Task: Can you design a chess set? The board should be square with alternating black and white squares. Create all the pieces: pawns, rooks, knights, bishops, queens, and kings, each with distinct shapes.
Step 3288:
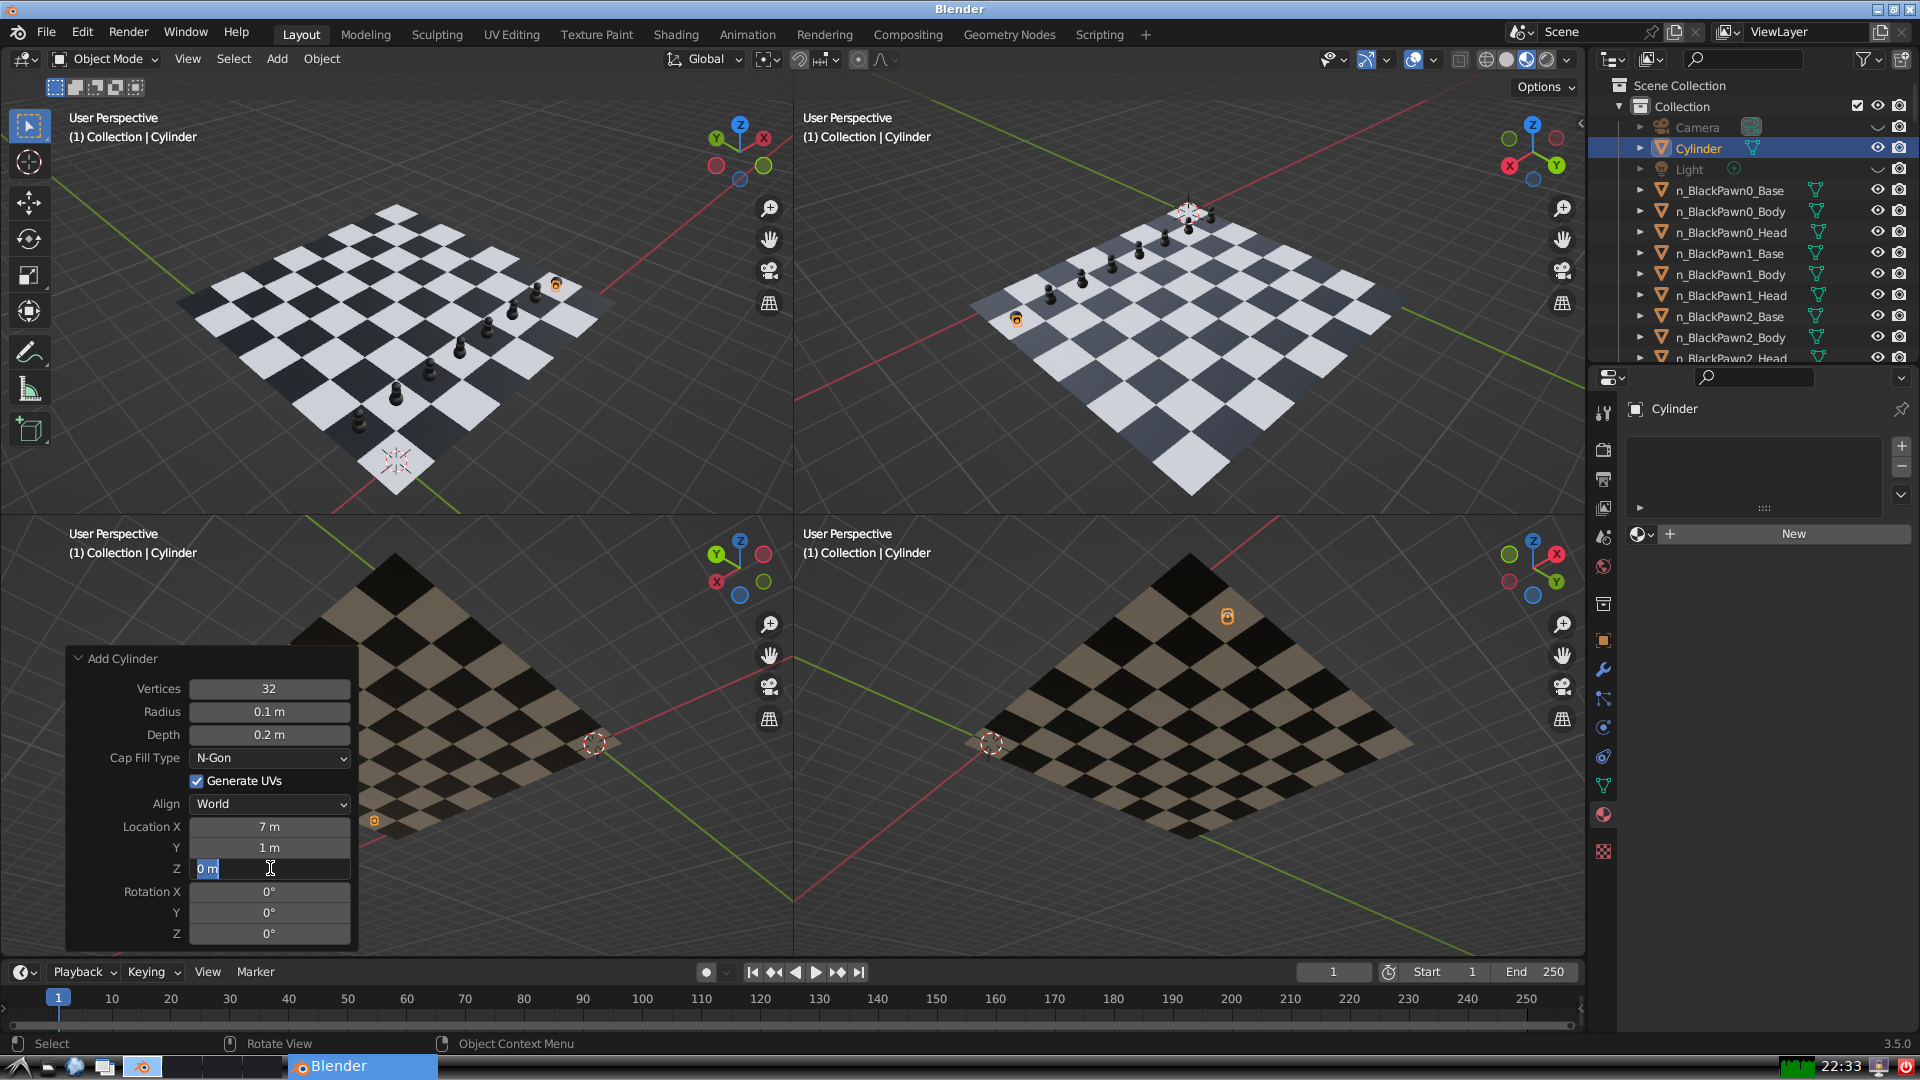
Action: input_text: 0.3